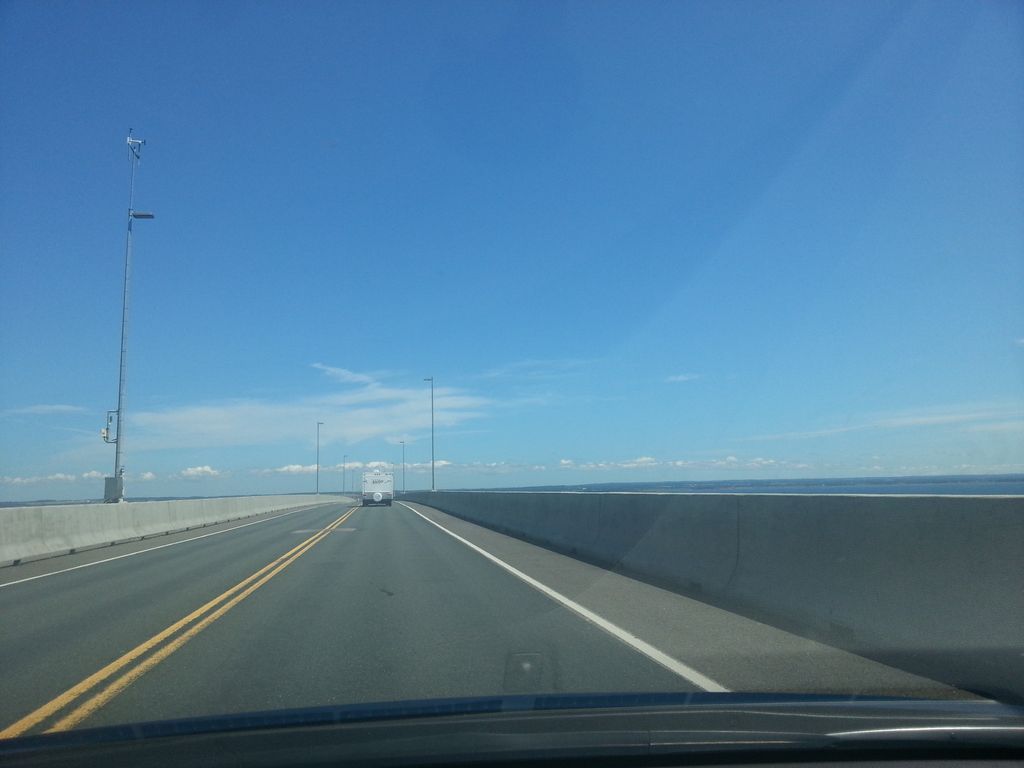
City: charlottetown